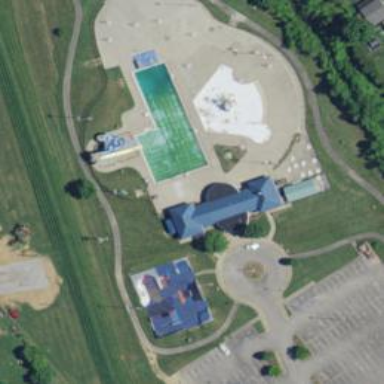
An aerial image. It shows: Water slide attraction.